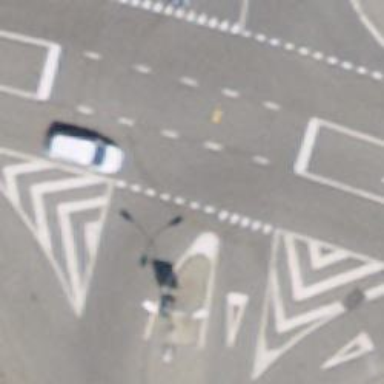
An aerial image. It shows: Asphalt road that is secondary route leading to roundabout.